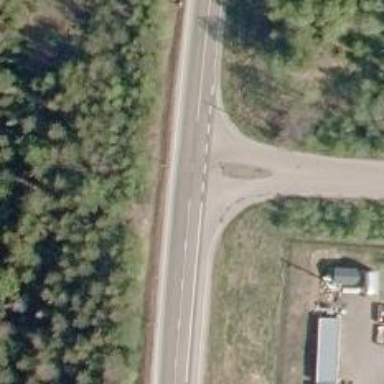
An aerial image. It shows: Secondary road with asphalt surface.